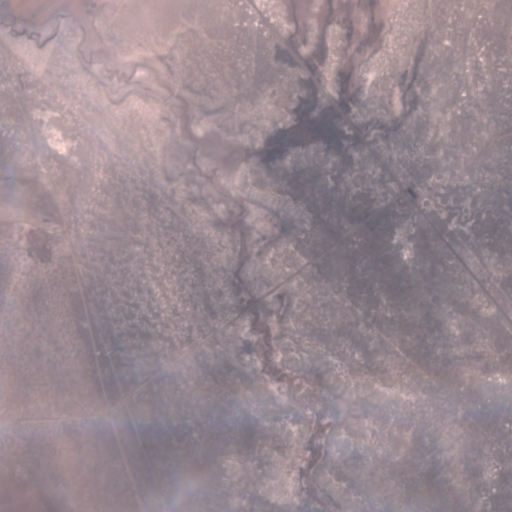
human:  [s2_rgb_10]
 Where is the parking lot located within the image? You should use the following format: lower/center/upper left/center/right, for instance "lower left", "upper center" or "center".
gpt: The parking lot is located in the center right of the image.
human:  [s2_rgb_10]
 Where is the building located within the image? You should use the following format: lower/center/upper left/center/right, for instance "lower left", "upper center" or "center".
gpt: There is no building in the image.